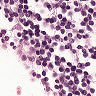
Metastatic tissue present: no